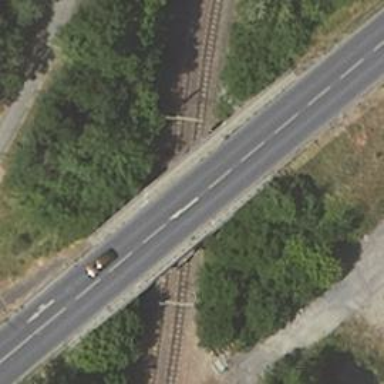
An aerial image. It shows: Primary highway on asphalt bridge.